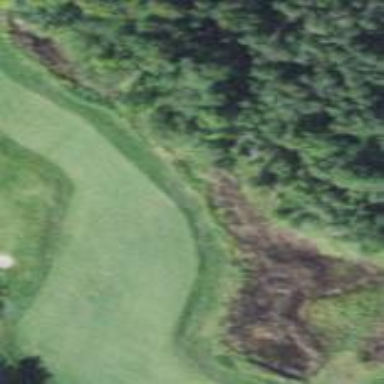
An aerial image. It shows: Picturesque scene of golf course with lateral water hazard.